Question: Suppose I have a polygon ( a lengthy rectangle ) made up of several triangles using 'GL_TRIANGLE_STRIP'.

Now imagine I have a square texture that should be mapped against each of the small square that make up the rectangle. How do I accomplish this?
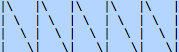
Answer: You need to repeat your texture along the geometry. For this, you need to setup your texture's 'GL_TEXTURE_WRAP_S' to 'GL_REPEAT'.
Then you can assign texture coordinates for your vertices :
- - - -